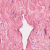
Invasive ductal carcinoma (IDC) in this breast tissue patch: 0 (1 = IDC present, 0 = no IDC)